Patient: sex M, age 45
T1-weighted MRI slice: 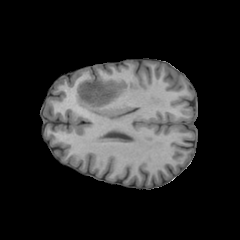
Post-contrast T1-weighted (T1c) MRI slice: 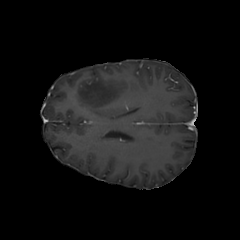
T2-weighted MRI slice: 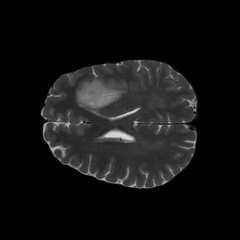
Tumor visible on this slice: yes
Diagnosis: Oligodendroglioma, IDH-mutant, 1p/19q-codeleted
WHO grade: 2